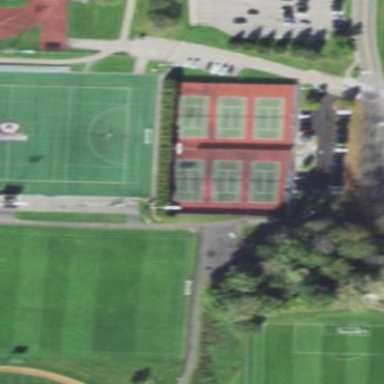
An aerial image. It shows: Tennis court in leisure pitch.